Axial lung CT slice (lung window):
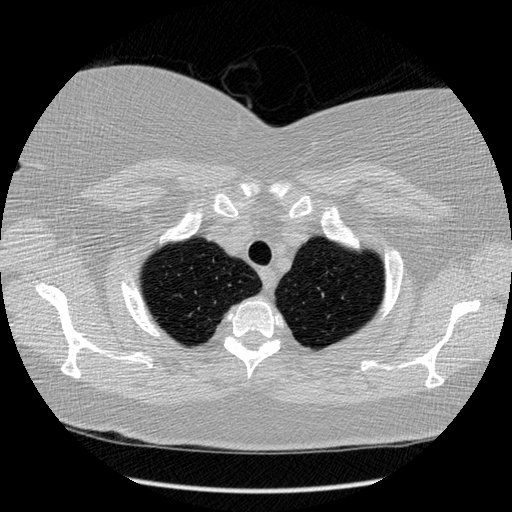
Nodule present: no